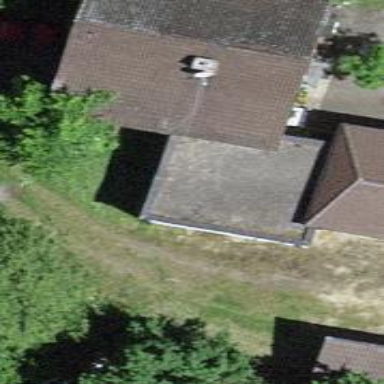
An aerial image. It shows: Shed building.